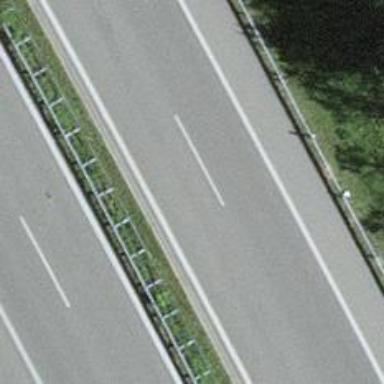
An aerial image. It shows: Asphalt motorway.